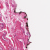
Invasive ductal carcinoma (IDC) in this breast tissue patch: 0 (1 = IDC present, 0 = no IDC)